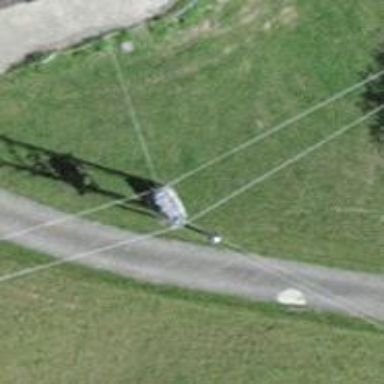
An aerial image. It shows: Power pole.